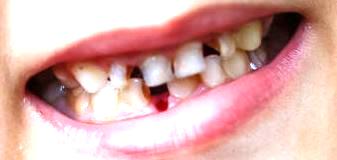
Condition: hypodontia